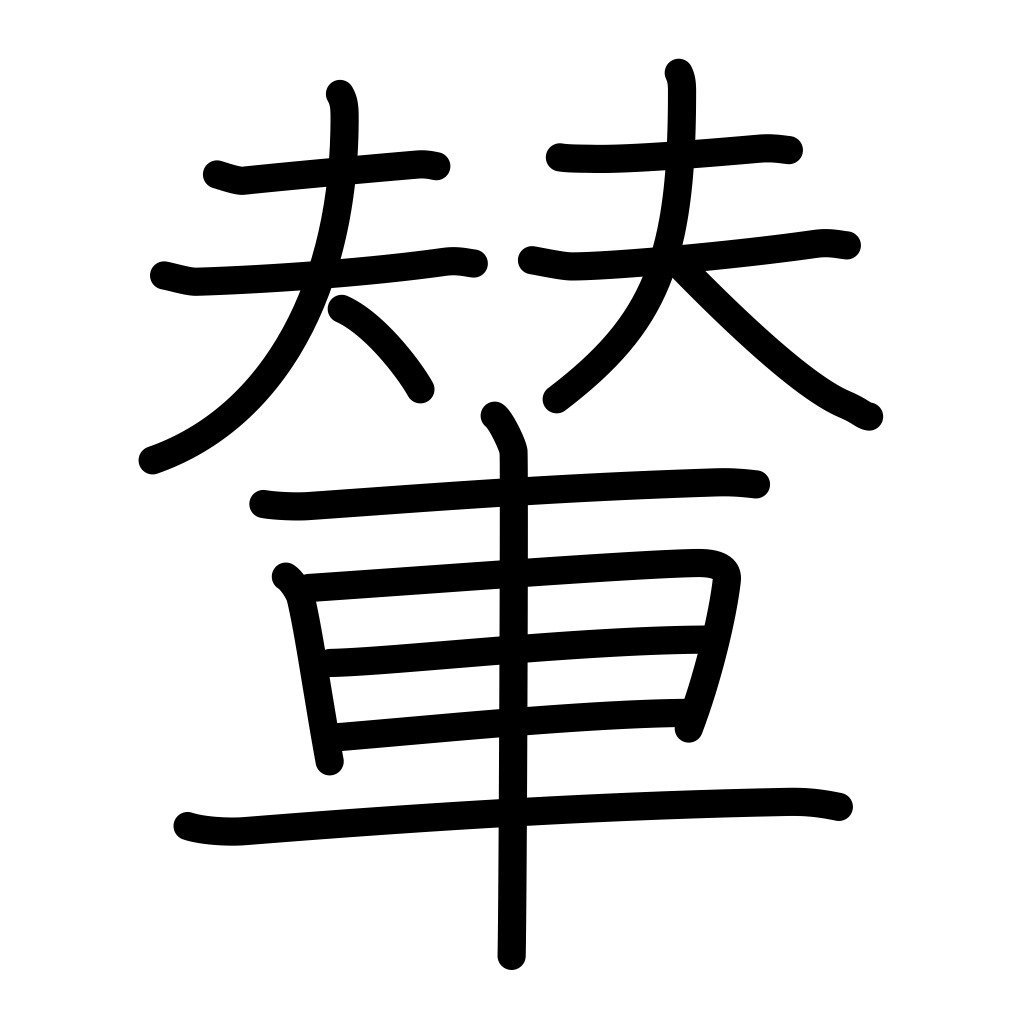
Meaning: palanquin